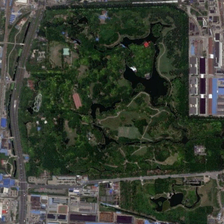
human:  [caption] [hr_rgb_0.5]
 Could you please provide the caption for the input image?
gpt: there is a wide road next to the park .

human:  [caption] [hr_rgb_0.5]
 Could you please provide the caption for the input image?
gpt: there are many trees and grass in the park .

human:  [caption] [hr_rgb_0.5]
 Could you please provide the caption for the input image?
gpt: there is a wide road next to the park .

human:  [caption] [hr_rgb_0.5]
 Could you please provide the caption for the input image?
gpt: there are many trees and grass in the park .

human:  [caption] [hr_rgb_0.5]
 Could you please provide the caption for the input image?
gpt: there are many trees and grass in the park .